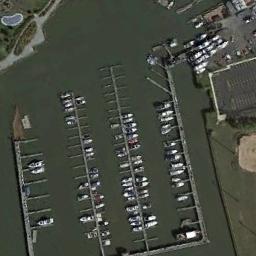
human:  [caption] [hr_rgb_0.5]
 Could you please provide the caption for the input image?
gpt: Many ships of different shapes and sizes are in the harbor .

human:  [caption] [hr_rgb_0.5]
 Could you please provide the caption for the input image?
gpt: The harbor is next to the parking lot  There are many boats moored on the sea and there is still space .

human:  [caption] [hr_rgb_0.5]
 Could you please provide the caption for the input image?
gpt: Different branches of the harbor have different Numbers of ships .

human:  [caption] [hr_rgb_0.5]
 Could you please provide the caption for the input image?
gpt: The harbor has some neatly docked boats and the color of the waters is green .

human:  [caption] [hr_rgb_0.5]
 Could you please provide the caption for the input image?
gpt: There are some boats docked at the harbor .